Interaction volume radius: 5 \u00c5
Interaction volume height: 10 \u00c5
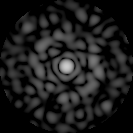
Disorder parameter: 0.8694